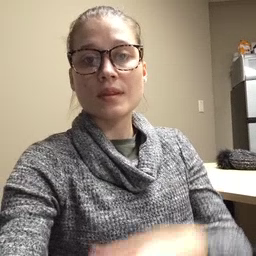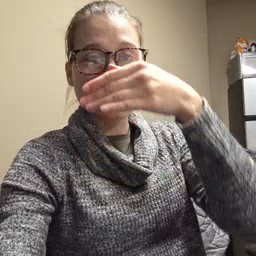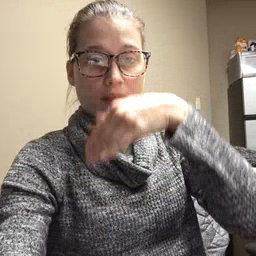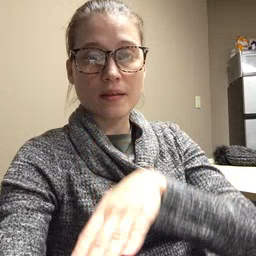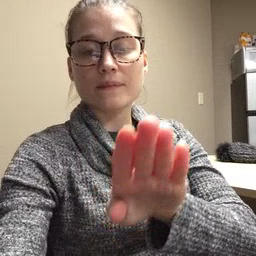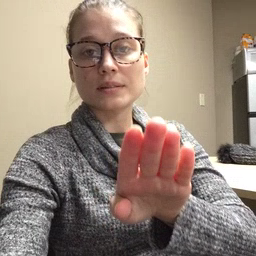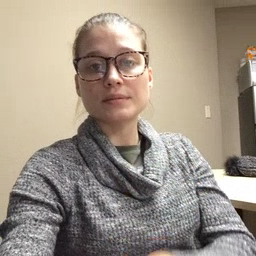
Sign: elephant